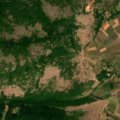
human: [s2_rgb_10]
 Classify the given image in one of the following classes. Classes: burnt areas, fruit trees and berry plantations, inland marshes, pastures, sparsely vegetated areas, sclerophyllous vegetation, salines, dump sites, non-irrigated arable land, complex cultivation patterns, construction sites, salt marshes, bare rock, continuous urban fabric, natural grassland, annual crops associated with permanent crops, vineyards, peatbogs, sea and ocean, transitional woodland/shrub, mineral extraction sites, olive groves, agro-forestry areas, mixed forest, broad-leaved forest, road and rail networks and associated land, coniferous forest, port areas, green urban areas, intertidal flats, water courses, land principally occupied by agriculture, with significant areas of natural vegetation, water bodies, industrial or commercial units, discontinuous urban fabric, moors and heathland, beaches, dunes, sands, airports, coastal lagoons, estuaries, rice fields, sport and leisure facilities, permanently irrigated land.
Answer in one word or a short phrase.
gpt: discontinuous urban fabric, non-irrigated arable land, complex cultivation patterns, natural grassland, transitional woodland/shrub